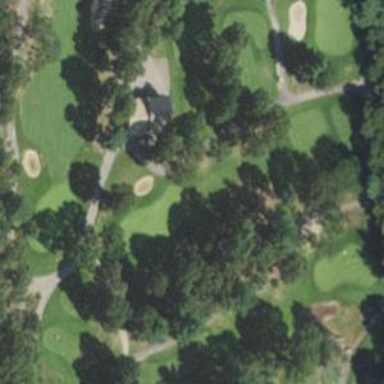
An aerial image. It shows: Golf hole.